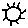
Label: sun